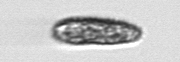
Label: Pseudochattonella_farcimen